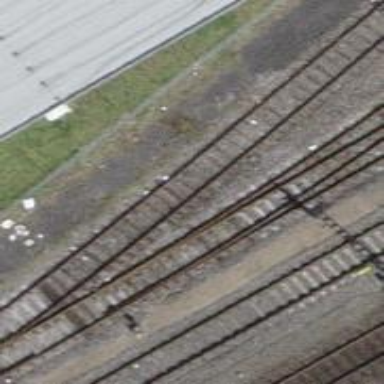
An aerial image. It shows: Siding railway track with one set of rails.